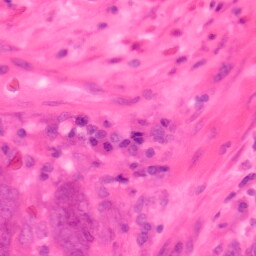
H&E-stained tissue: Colon